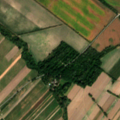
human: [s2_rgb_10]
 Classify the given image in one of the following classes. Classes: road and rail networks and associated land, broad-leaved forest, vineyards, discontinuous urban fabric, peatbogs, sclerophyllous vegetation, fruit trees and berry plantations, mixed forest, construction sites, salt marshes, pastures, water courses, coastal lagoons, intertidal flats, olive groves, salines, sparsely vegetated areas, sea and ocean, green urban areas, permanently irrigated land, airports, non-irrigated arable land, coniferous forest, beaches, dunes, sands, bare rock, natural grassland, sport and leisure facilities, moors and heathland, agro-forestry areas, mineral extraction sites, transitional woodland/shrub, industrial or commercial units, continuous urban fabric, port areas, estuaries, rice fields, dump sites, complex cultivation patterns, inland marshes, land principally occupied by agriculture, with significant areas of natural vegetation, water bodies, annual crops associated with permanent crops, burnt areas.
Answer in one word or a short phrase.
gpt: non-irrigated arable land, land principally occupied by agriculture, with significant areas of natural vegetation